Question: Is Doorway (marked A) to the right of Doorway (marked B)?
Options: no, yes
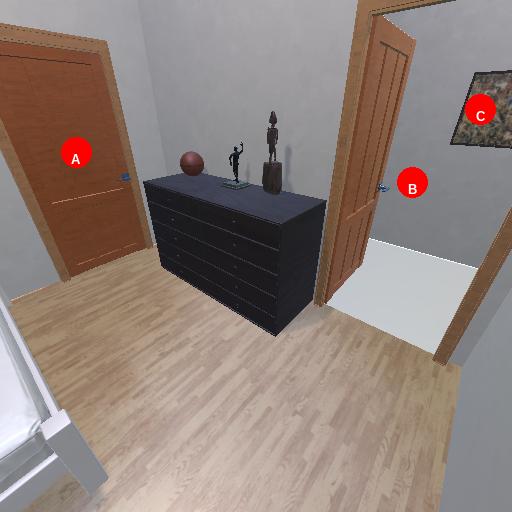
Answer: no